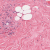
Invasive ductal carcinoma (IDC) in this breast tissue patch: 0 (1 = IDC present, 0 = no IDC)